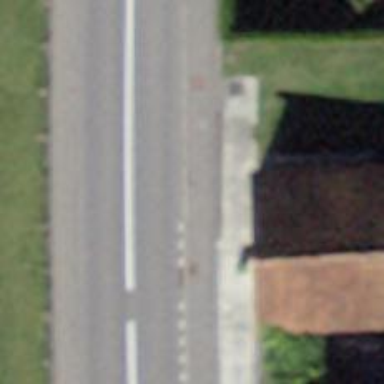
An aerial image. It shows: Asphalt sidewalk.